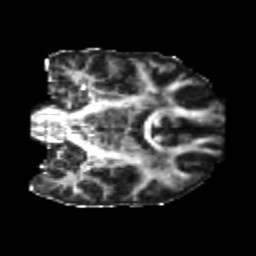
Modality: FA
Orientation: coronal
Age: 23
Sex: female
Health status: healthy
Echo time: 0.074 s